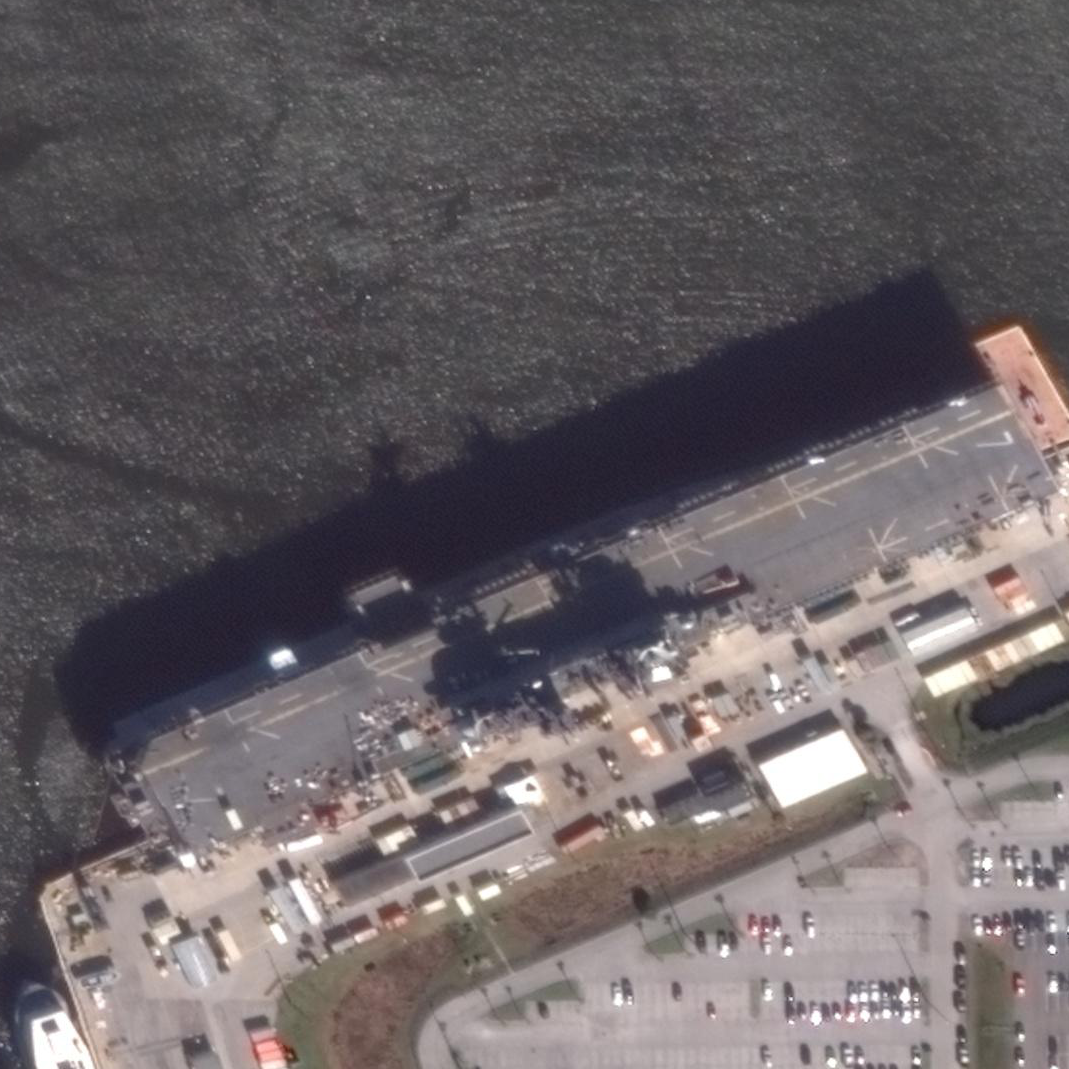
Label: Wasp-class_assault_ship